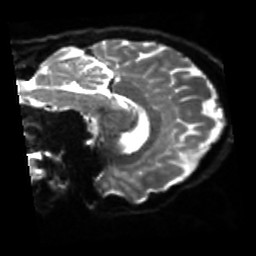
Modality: sbref
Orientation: sagittal
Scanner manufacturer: siemens
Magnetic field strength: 3 T
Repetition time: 4 s
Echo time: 0.0594 s